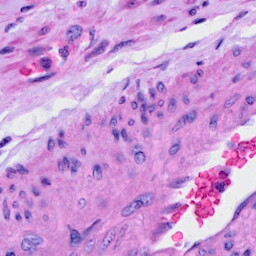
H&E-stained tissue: Cervix